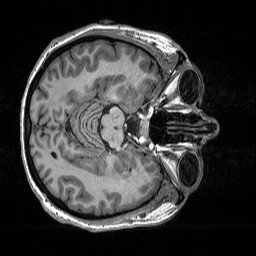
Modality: T1w
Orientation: axial
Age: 33
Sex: female
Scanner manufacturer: siemens
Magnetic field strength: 3 T
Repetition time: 2.53 s
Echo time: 0.00219 s